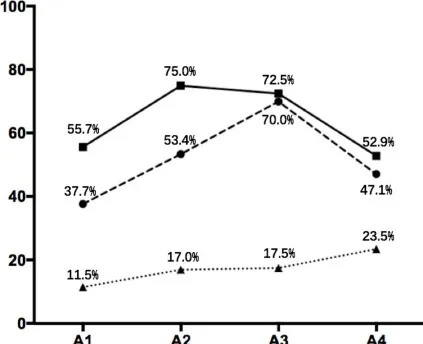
(B) The incidence of paravascular abnormalities in different stages of MAM. A1, tessellated fundus; A2, diffuse chorioretinal atrophy; A3, patchy chorioretinal atrophy; A4, macular atrophy.
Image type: pathology (immunostaining)